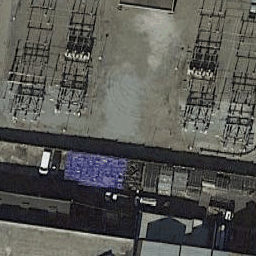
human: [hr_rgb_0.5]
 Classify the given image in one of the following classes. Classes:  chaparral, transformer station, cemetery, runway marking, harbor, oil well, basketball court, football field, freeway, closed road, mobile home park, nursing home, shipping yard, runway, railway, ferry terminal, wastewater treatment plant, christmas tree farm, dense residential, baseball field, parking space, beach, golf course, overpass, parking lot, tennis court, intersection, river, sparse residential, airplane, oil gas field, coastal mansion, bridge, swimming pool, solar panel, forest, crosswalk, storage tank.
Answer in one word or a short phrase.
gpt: transformer station